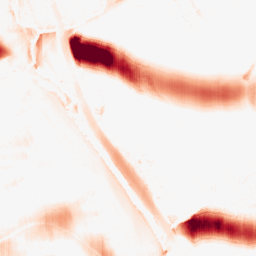
Category: morphological
Decomposition family: morphological_ellipse
Decomposition parameters: operation: opening
width: 50
height: 10
Upsampling method: bspline
Upsampling parameters: scale: 8
Upsampling scale: 8